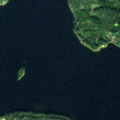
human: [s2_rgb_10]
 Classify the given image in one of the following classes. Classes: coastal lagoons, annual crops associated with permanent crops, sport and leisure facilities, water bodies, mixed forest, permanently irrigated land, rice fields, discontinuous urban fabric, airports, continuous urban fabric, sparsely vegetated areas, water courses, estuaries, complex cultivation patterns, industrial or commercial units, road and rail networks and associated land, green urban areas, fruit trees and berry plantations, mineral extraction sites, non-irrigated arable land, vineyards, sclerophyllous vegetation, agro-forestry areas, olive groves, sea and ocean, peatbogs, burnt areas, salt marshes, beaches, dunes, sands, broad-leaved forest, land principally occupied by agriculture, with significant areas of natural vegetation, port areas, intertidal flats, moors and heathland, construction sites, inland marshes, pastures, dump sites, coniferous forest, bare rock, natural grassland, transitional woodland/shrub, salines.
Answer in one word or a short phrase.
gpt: coniferous forest, water bodies